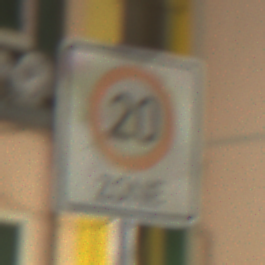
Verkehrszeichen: BeginnZone20
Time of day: Night
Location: Outdoor (Urban)
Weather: PartlyCloudy
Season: NotSpecified
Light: Artificial